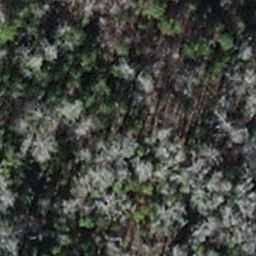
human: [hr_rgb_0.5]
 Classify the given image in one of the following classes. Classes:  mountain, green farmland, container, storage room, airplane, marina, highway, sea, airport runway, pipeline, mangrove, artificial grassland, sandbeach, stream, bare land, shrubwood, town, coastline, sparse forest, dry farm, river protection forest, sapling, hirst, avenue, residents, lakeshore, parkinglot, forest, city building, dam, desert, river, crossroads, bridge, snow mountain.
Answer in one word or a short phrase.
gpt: sapling